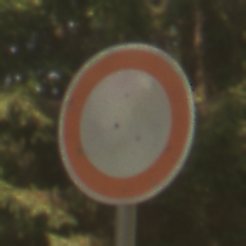
Verkehrszeichen: VerbotFahrzeugeAllerArt
Umgebung: Outdoor, Nature
Tageszeit: Midday
Wetter: PartlyCloudy
Licht: Natural
Jahreszeit: NotSpecified
Kontrast: LowContrast